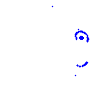
Particle: proton